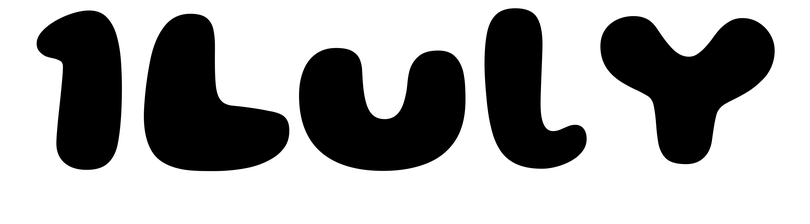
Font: Gluten_ExtraBold